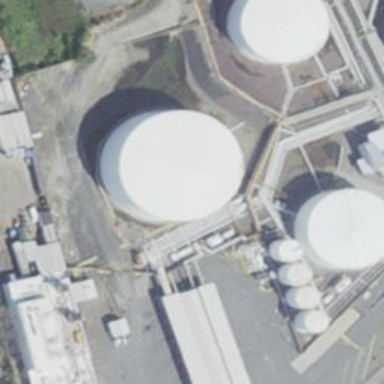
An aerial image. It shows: Storage tank building.